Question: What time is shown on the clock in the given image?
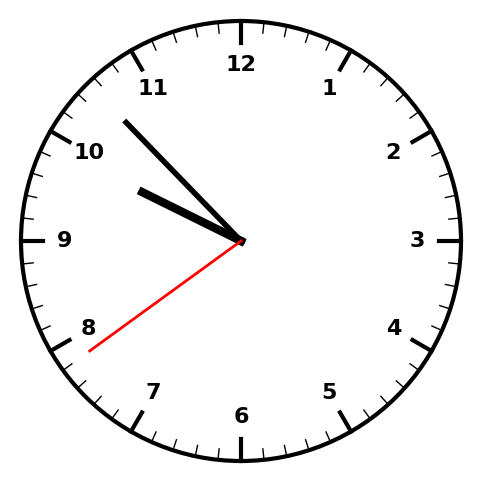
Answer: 09:52:39